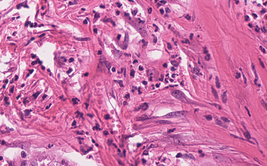
Tumor epithelial tissue: no
Tumor-associated stroma tissue: yes
Normal tissue: no